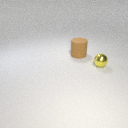
small yellow metal sphere to the right of large brown rubber cylinder